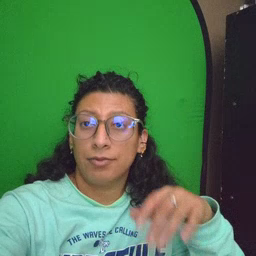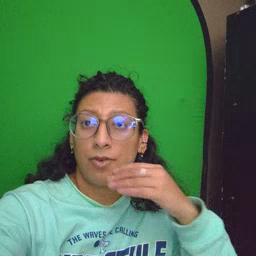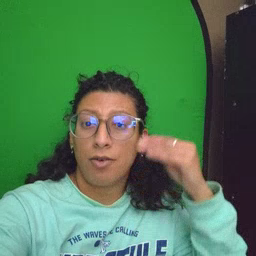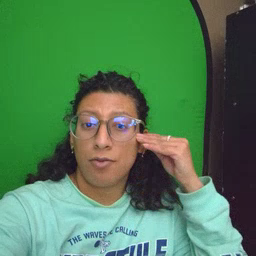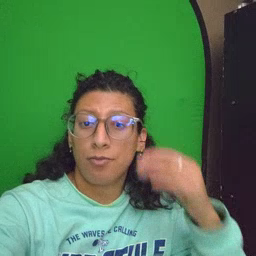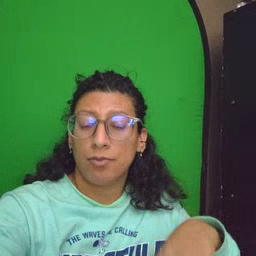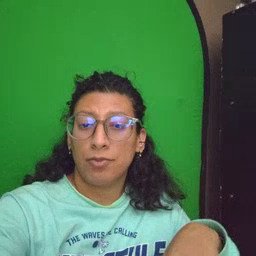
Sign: home